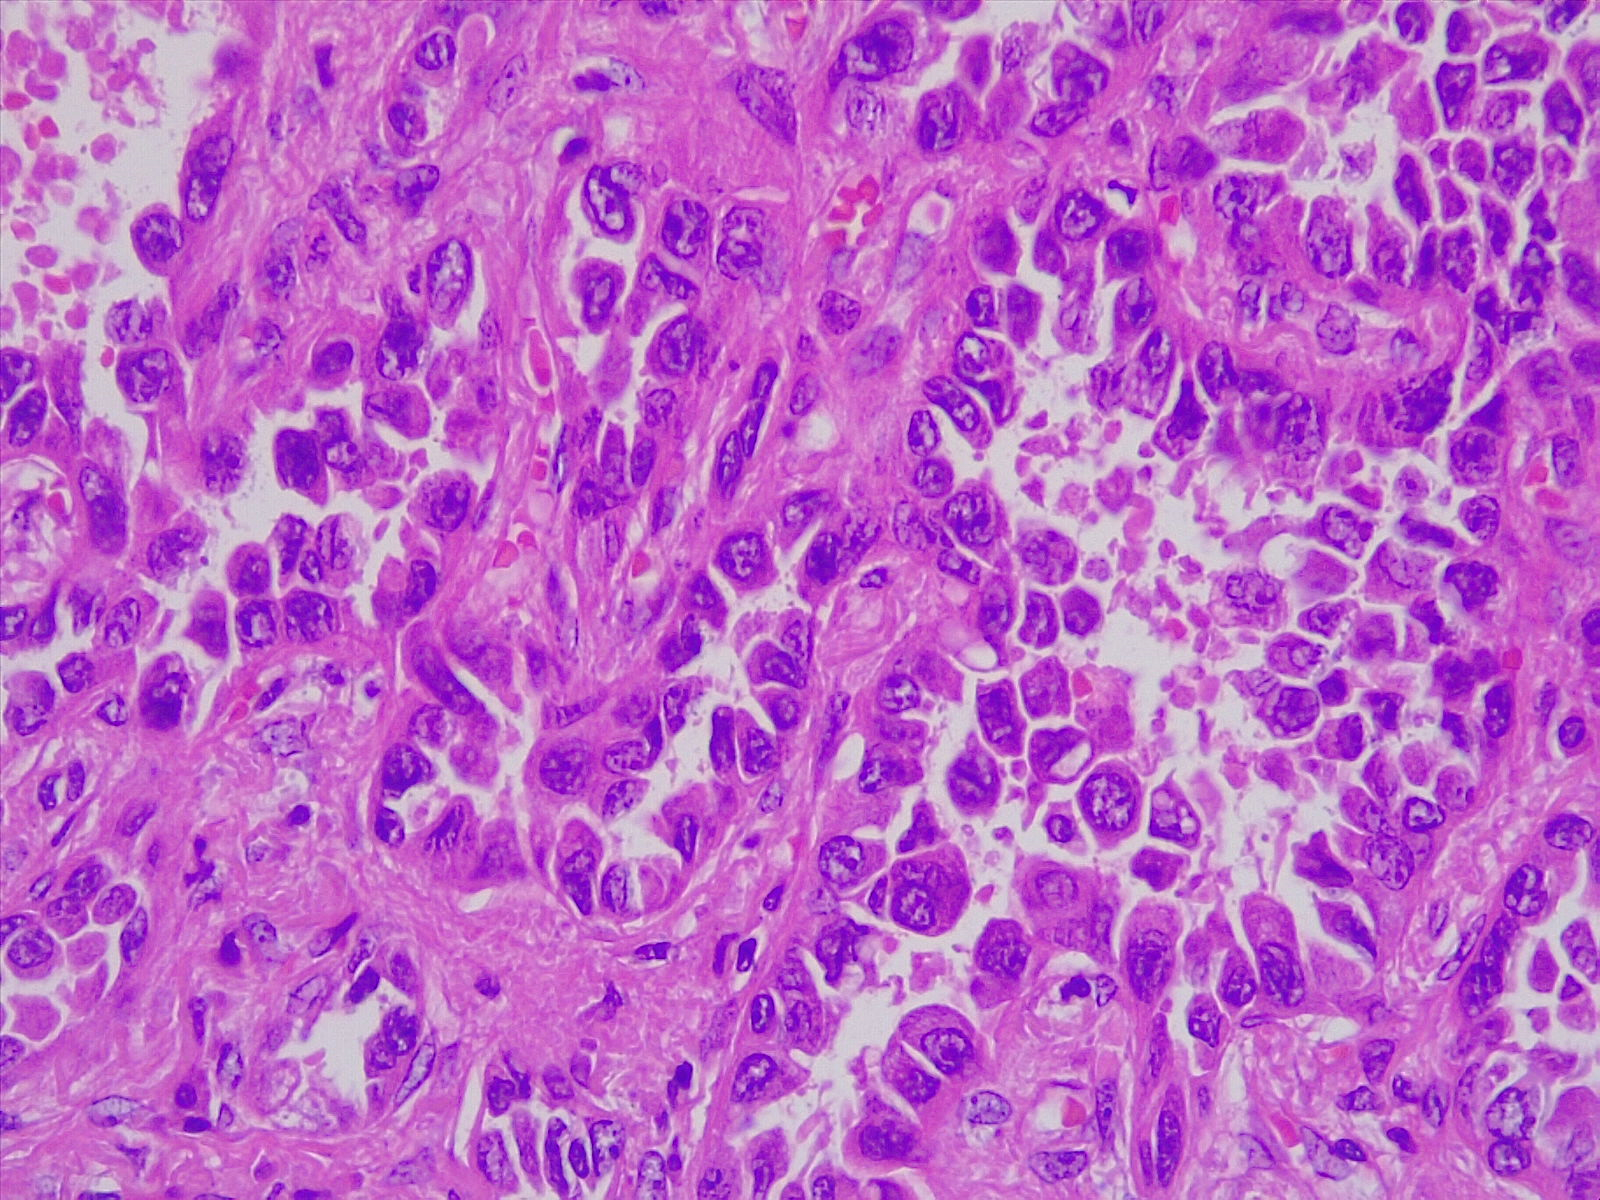
Label: lung adenocarcinoma, moderately differentiated